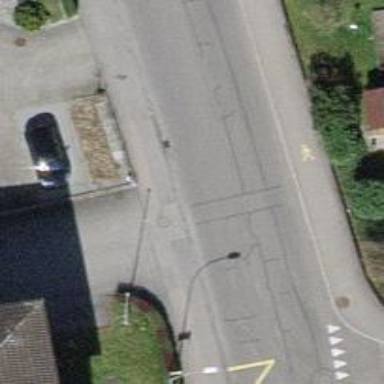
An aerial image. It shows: Unmarked road crossing.